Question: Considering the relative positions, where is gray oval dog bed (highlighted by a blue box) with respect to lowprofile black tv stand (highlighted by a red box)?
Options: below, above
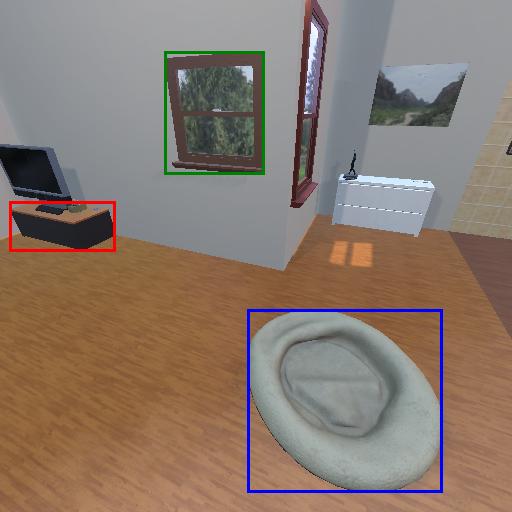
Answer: below